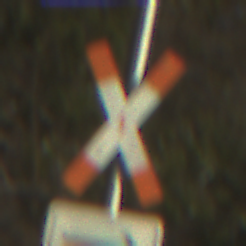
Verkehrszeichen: Andreaskreuz
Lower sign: RichtungsangabeDurchPfeile4
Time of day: SunriseSunset
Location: Outdoor (Nature)
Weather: Clear
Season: NotSpecified
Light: Natural